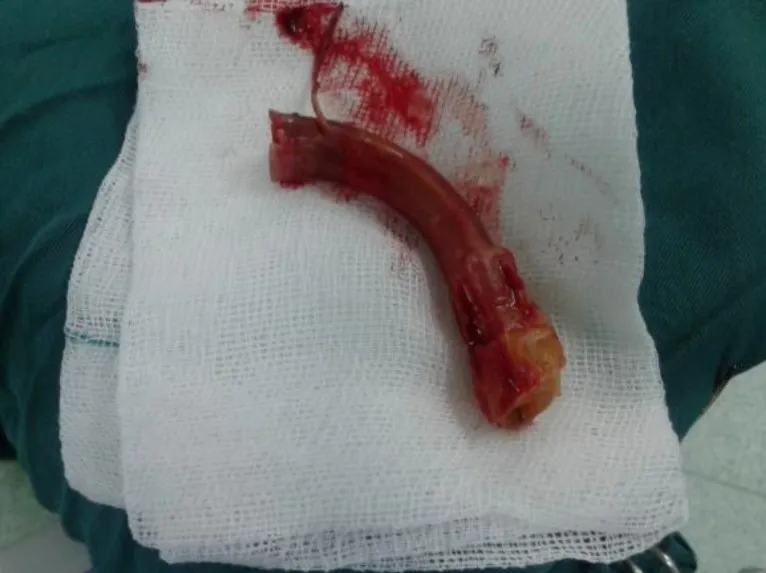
Foreign body removed by bronchoscopy.
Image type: medical_photograph (other_medical_photograph)